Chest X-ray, PA view. Patient: 52 years old, sex M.
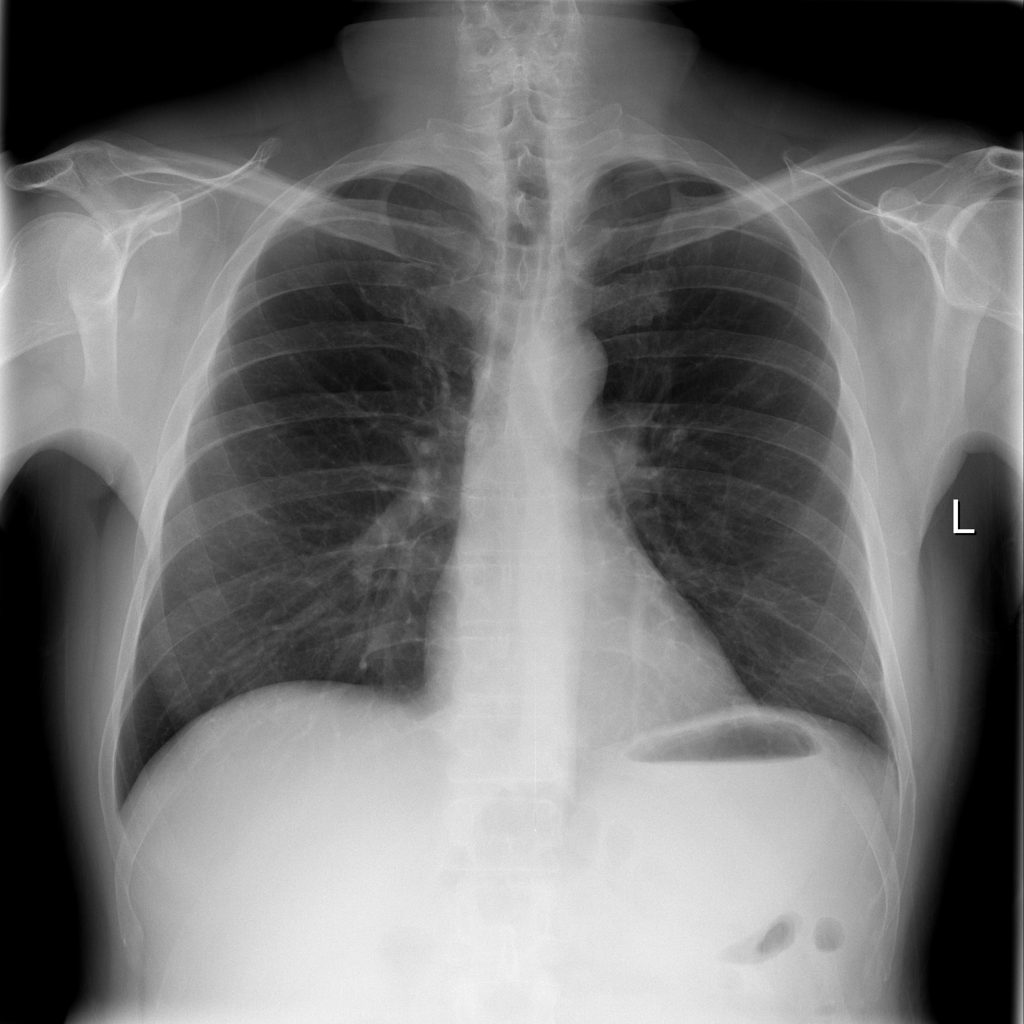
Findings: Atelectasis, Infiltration